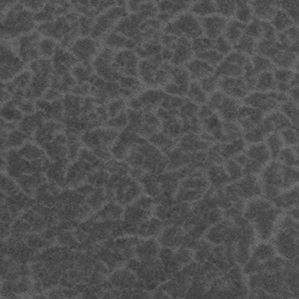
Label: frost